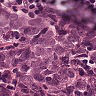
Metastatic tissue present: yes